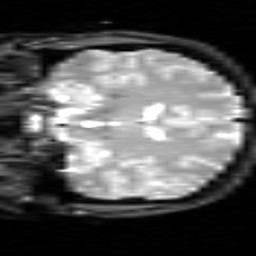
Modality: inplaneT2
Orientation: coronal
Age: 34
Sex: female